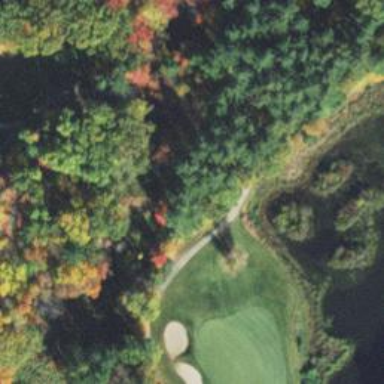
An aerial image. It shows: Path for both road and golf.